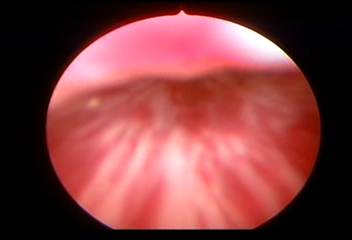
Modality: WLC
Class: Normal mucosa
Bladder cancer association: No